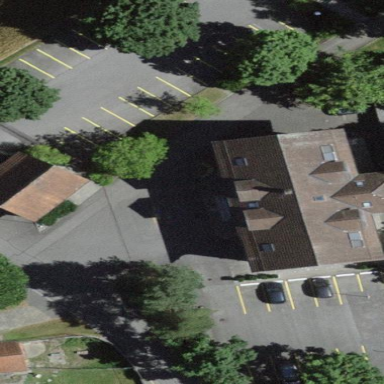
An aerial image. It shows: School building.